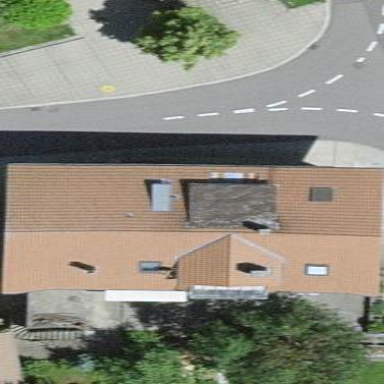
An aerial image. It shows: Residential building.